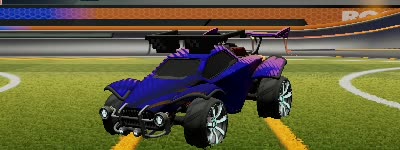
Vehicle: octane